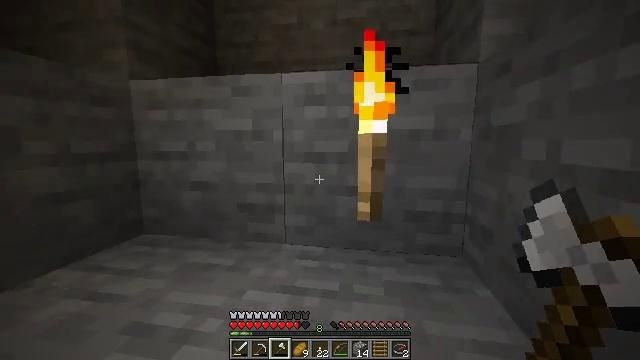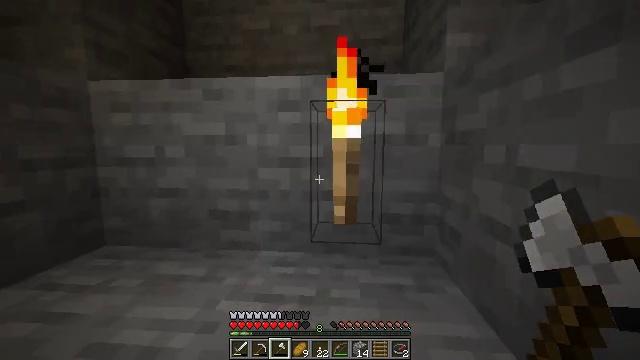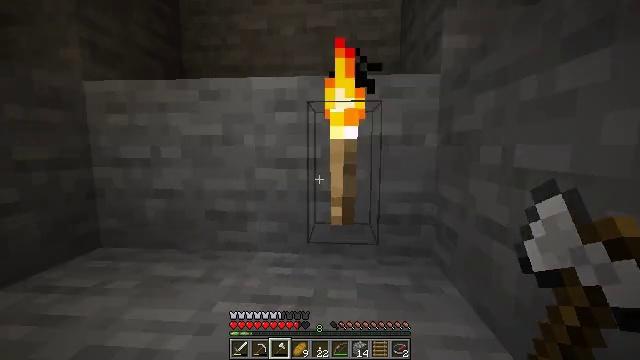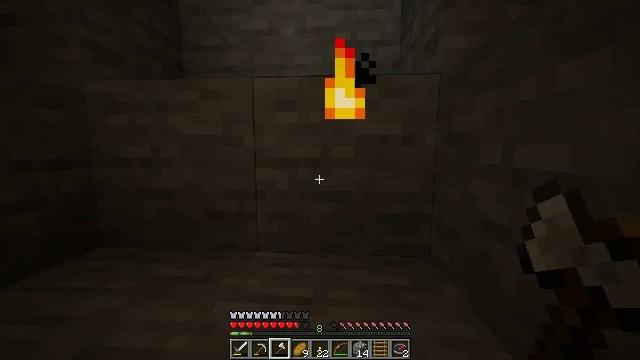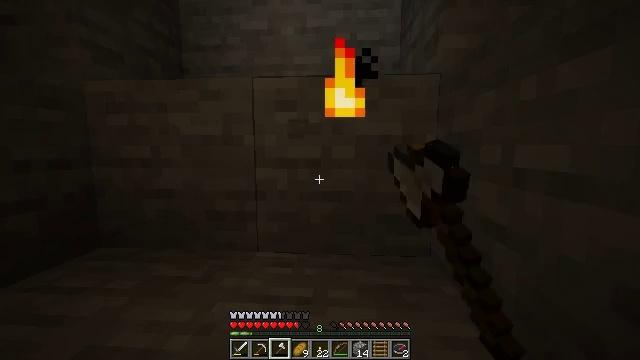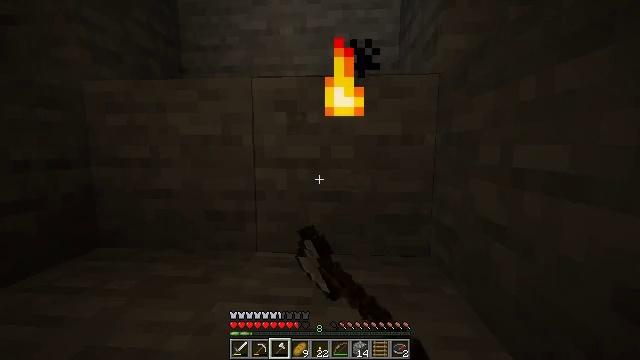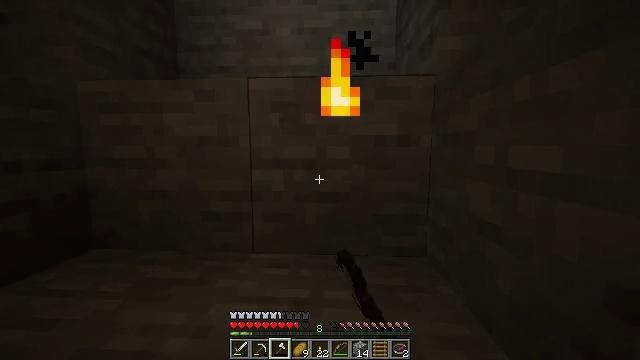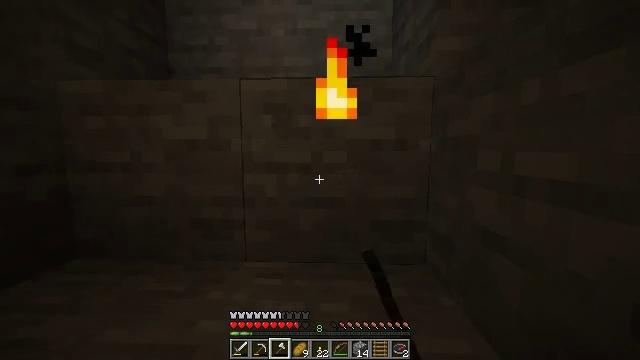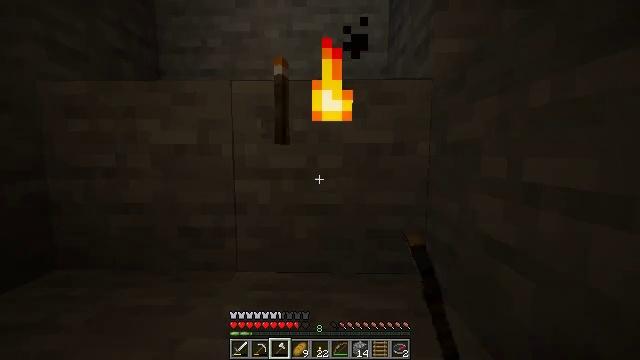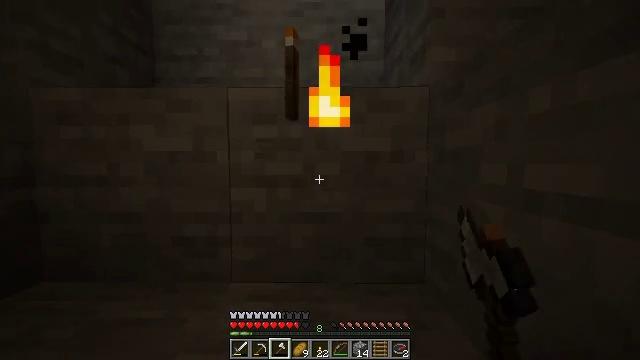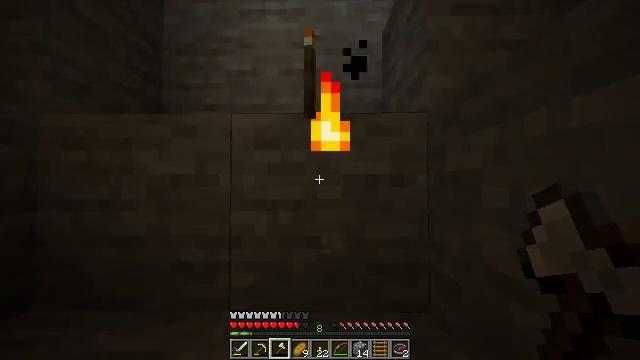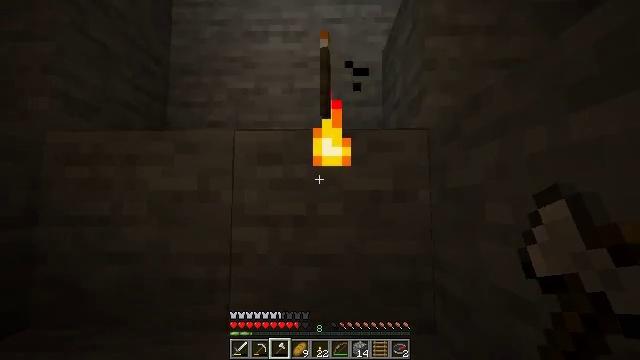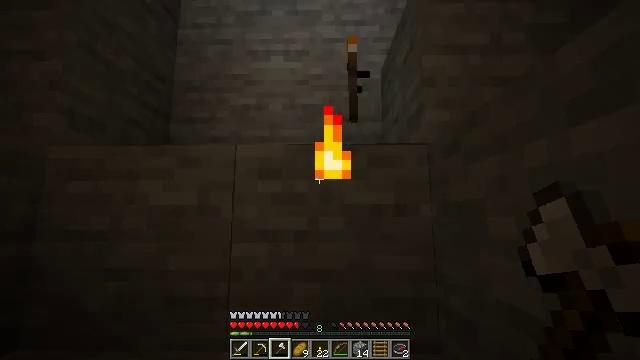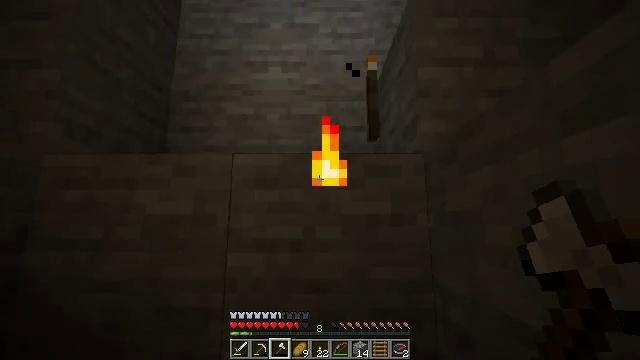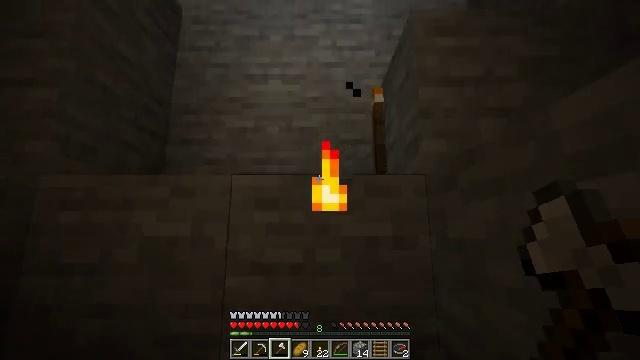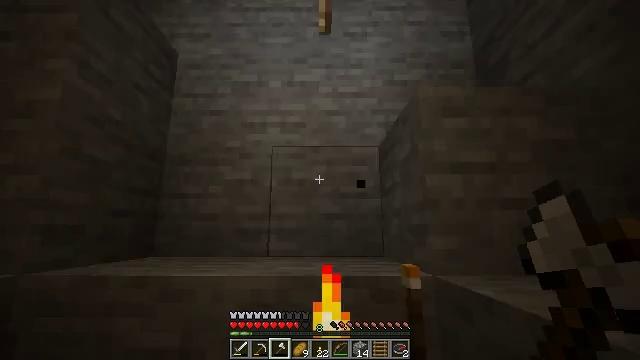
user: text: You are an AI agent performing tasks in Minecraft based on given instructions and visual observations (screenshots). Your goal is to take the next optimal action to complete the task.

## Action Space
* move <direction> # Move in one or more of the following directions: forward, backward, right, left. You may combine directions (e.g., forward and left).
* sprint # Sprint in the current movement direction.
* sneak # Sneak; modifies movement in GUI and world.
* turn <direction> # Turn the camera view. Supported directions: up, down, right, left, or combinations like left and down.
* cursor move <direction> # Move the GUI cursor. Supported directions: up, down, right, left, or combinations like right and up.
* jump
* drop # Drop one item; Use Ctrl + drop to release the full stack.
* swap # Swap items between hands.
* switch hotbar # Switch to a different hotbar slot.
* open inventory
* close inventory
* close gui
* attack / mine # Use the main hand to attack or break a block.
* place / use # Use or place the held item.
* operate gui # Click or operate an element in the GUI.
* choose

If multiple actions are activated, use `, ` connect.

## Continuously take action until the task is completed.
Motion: motion action
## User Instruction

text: Gather the wall torch from the wall.
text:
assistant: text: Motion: turn right and up
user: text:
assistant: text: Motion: no_op
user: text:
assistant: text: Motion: attack / mine
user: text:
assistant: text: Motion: attack / mine
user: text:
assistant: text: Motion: attack / mine
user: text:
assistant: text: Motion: no_op
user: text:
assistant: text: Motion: move forward
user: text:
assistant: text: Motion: move forward, turn right
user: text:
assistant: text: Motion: move forward, turn up
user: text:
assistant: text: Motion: move forward, turn up
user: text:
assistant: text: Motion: move forward, turn up
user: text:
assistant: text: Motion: move forward, turn up
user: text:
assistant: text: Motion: move forward, turn up
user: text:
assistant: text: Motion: move forward, jump
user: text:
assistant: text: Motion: move forward, jump
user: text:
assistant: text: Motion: move forward, turn up, jump
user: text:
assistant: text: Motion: move forward, turn up, jump
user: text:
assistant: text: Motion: move forward, turn up
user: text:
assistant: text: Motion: move forward, turn right and up
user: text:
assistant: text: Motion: move forward, turn right and up
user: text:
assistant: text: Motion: move forward, turn right and up
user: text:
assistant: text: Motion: move forward, turn right and up
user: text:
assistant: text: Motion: move forward
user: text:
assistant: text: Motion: move forward
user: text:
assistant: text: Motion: move forward
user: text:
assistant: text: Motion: move forward, turn up, jump
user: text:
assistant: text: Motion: move forward, turn left and up, jump
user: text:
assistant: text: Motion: move forward, turn left and up, jump
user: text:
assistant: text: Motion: move forward, turn left and up, jump
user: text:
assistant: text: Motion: move forward, turn left and up